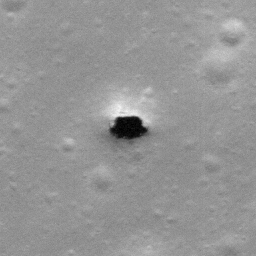
Pit: Mare Serenitatis Pit
Host crater: Mare Serenitatis
Host type: mare
Lunar coordinates: latitude 35.104, longitude 17.402